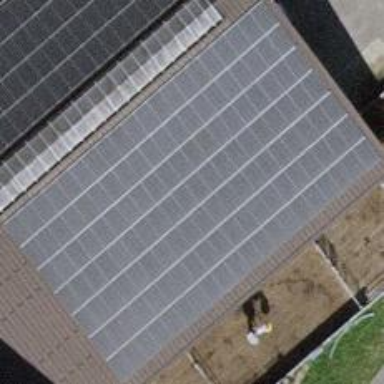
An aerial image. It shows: Solar power generator utilizing photovoltaic technology with solar photovoltaic panels.